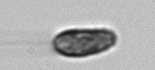
Label: Pseudochattonella_farcimen